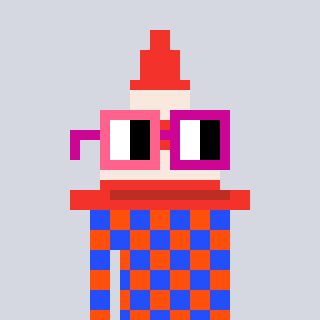
a pixel art character with square pink and red glasses, a cone-shaped head and a orange-colored body on a cool background